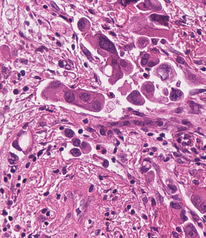
Tumor epithelial tissue: yes
Tumor-associated stroma tissue: yes
Normal tissue: no